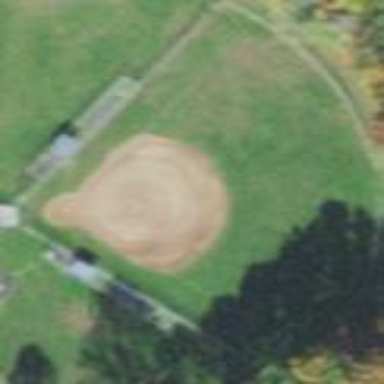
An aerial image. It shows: Baseball pitch for leisure land.